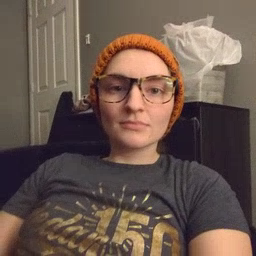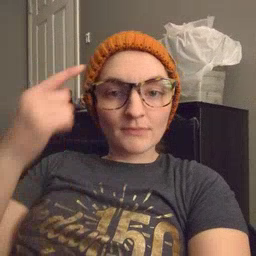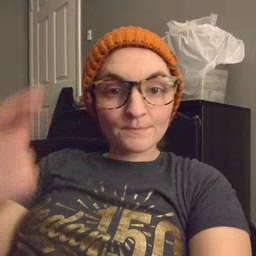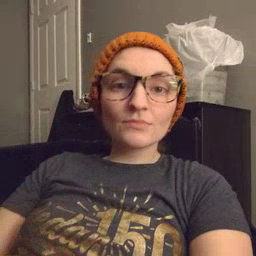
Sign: penny